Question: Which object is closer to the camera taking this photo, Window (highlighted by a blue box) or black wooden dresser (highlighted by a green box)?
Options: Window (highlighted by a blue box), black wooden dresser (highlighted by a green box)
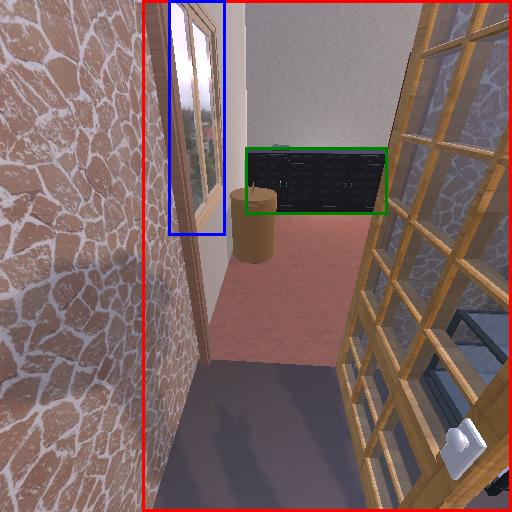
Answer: Window (highlighted by a blue box)